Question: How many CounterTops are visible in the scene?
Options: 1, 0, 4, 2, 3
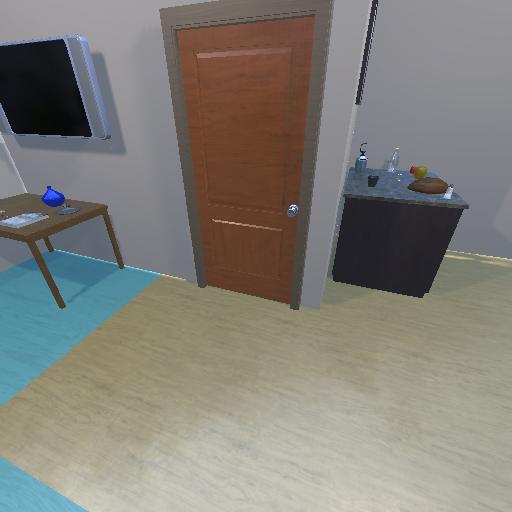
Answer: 1